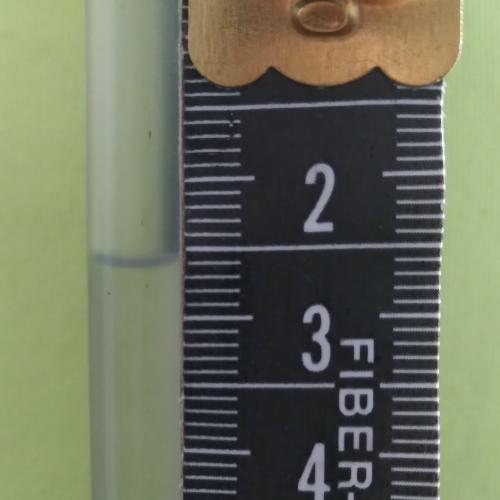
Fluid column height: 2.6 cm